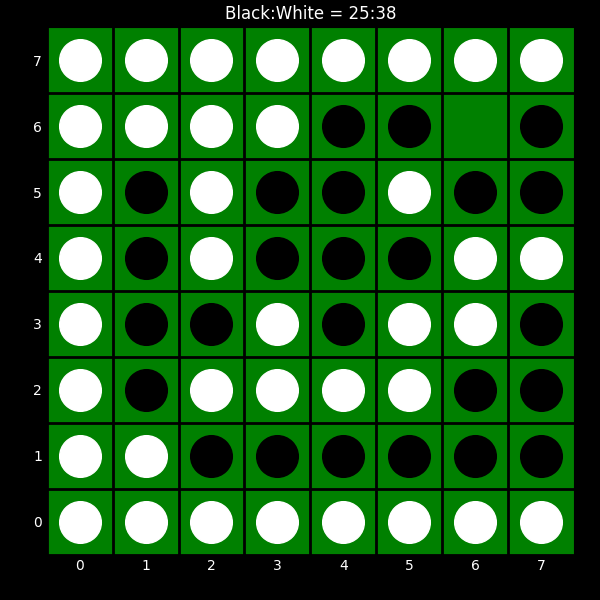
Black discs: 25
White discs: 38